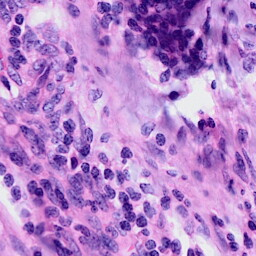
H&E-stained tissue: Cervix